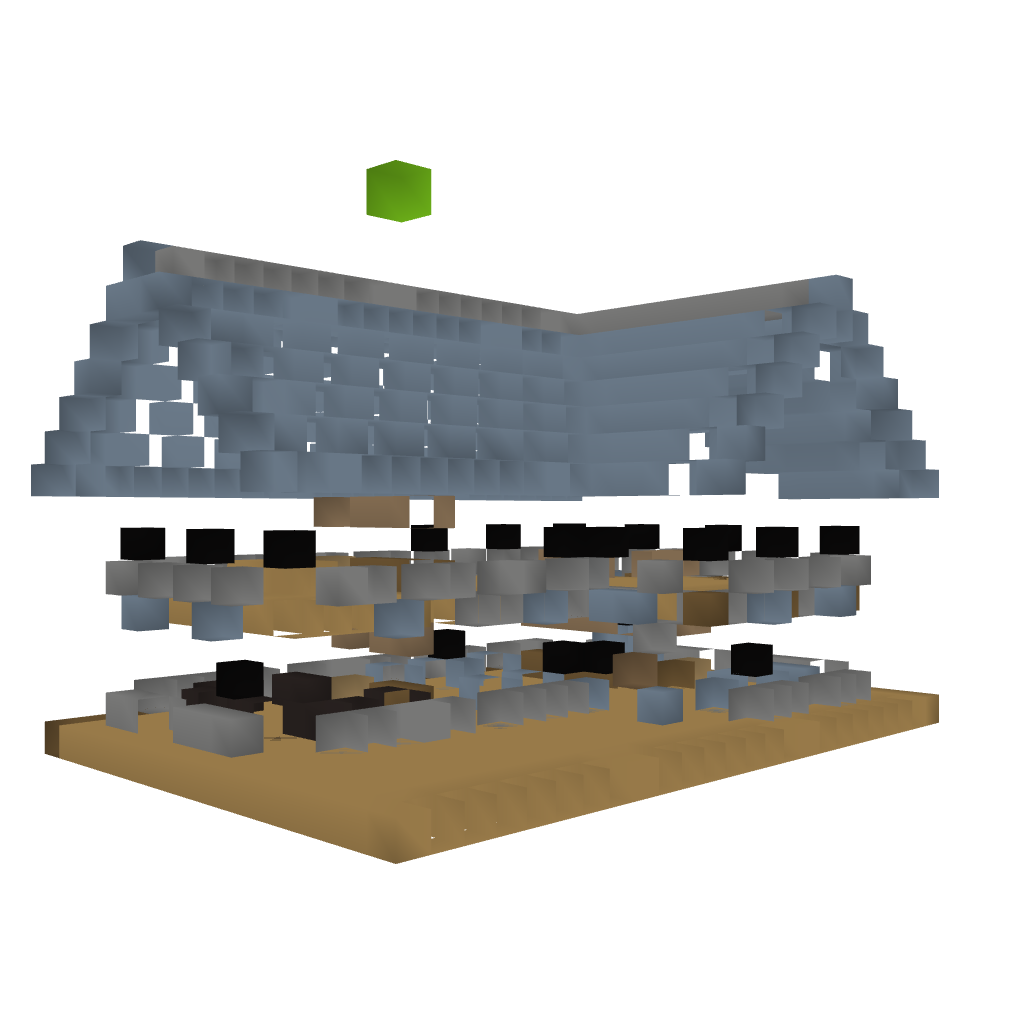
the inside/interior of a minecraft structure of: Tavern